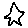
Label: star